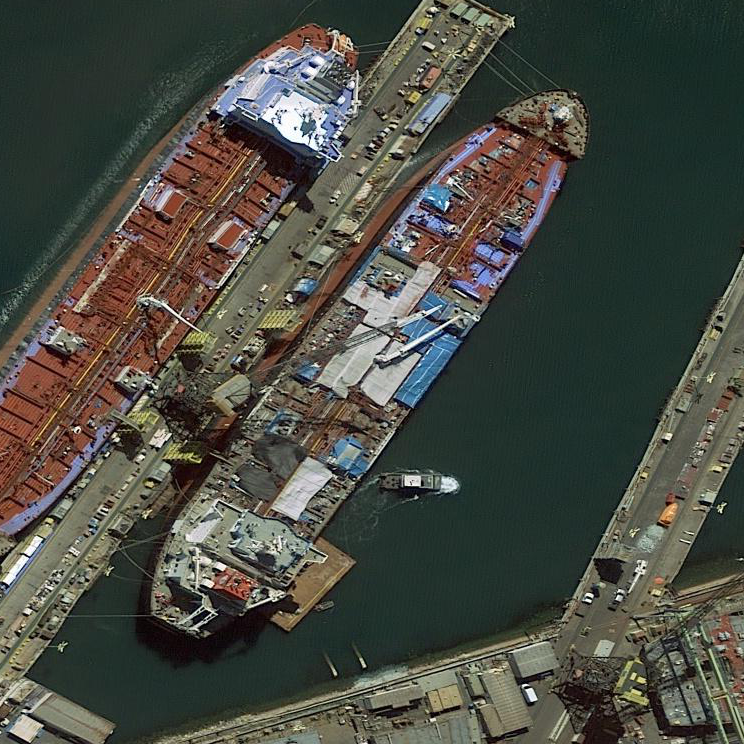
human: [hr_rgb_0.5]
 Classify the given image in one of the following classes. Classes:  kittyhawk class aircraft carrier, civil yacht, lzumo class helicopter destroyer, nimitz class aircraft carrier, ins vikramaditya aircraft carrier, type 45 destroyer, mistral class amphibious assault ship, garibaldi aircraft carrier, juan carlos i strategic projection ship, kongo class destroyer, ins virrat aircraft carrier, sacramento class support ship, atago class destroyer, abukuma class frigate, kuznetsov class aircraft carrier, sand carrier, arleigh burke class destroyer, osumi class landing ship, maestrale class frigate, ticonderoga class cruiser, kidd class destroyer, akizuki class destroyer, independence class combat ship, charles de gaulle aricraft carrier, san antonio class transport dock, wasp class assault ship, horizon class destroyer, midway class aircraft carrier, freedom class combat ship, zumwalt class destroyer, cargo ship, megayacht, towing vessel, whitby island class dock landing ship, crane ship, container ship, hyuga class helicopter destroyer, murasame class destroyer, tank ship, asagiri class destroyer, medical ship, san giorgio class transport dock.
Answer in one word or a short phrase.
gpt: Cargo ship